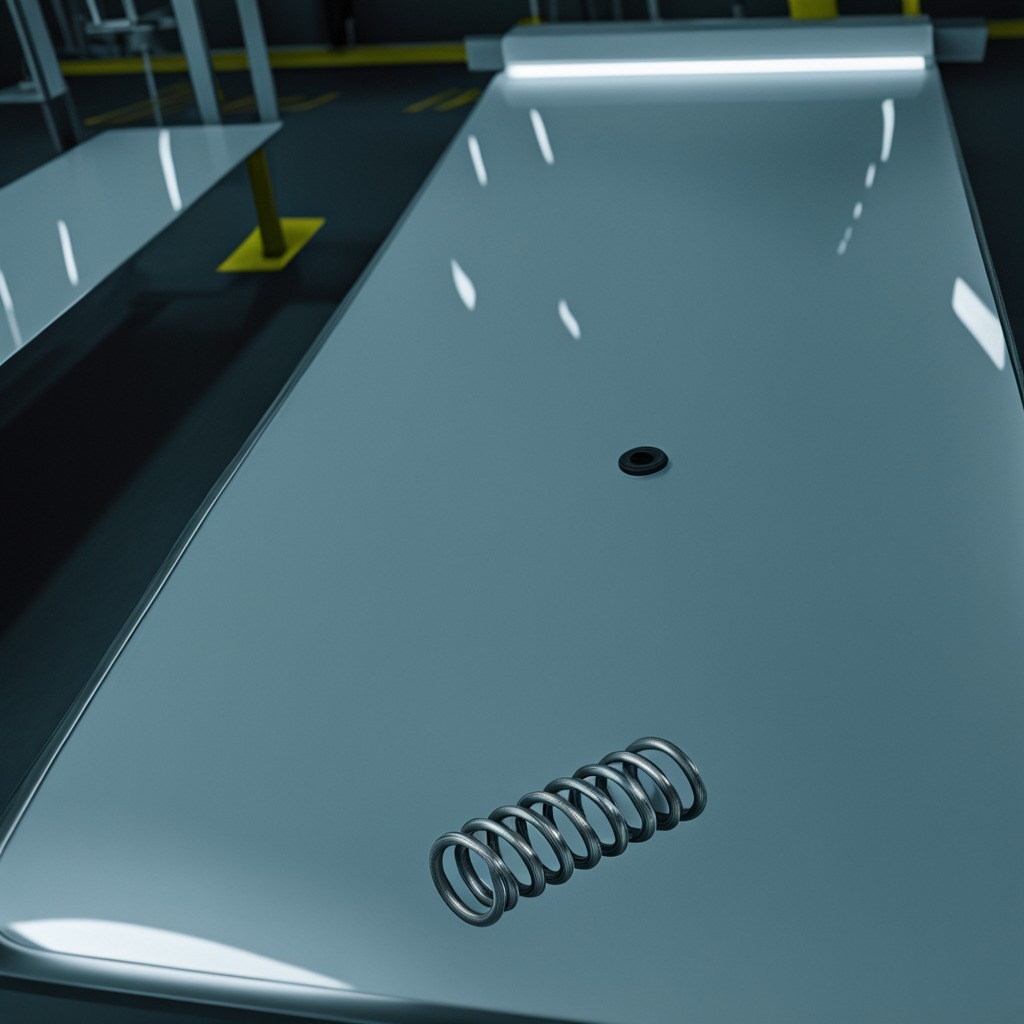
A coiled metal spring is lying on the table in the ship maintenance bay.